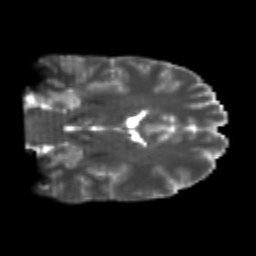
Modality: T2w
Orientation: coronal
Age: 21
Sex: male
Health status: healthy
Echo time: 0.074 s